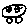
Label: car